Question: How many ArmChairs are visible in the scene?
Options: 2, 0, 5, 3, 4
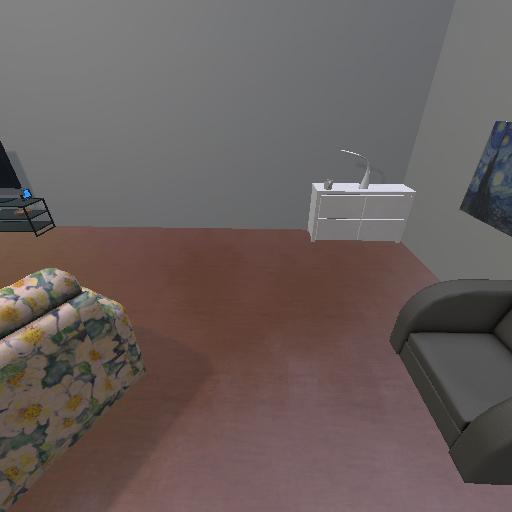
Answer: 2